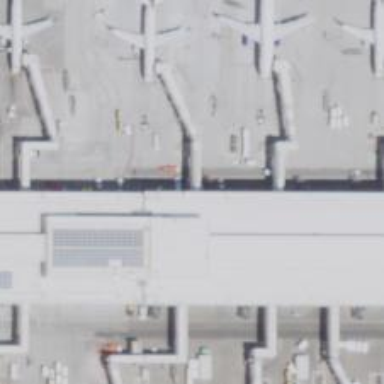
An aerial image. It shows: Airport gate.